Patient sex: F
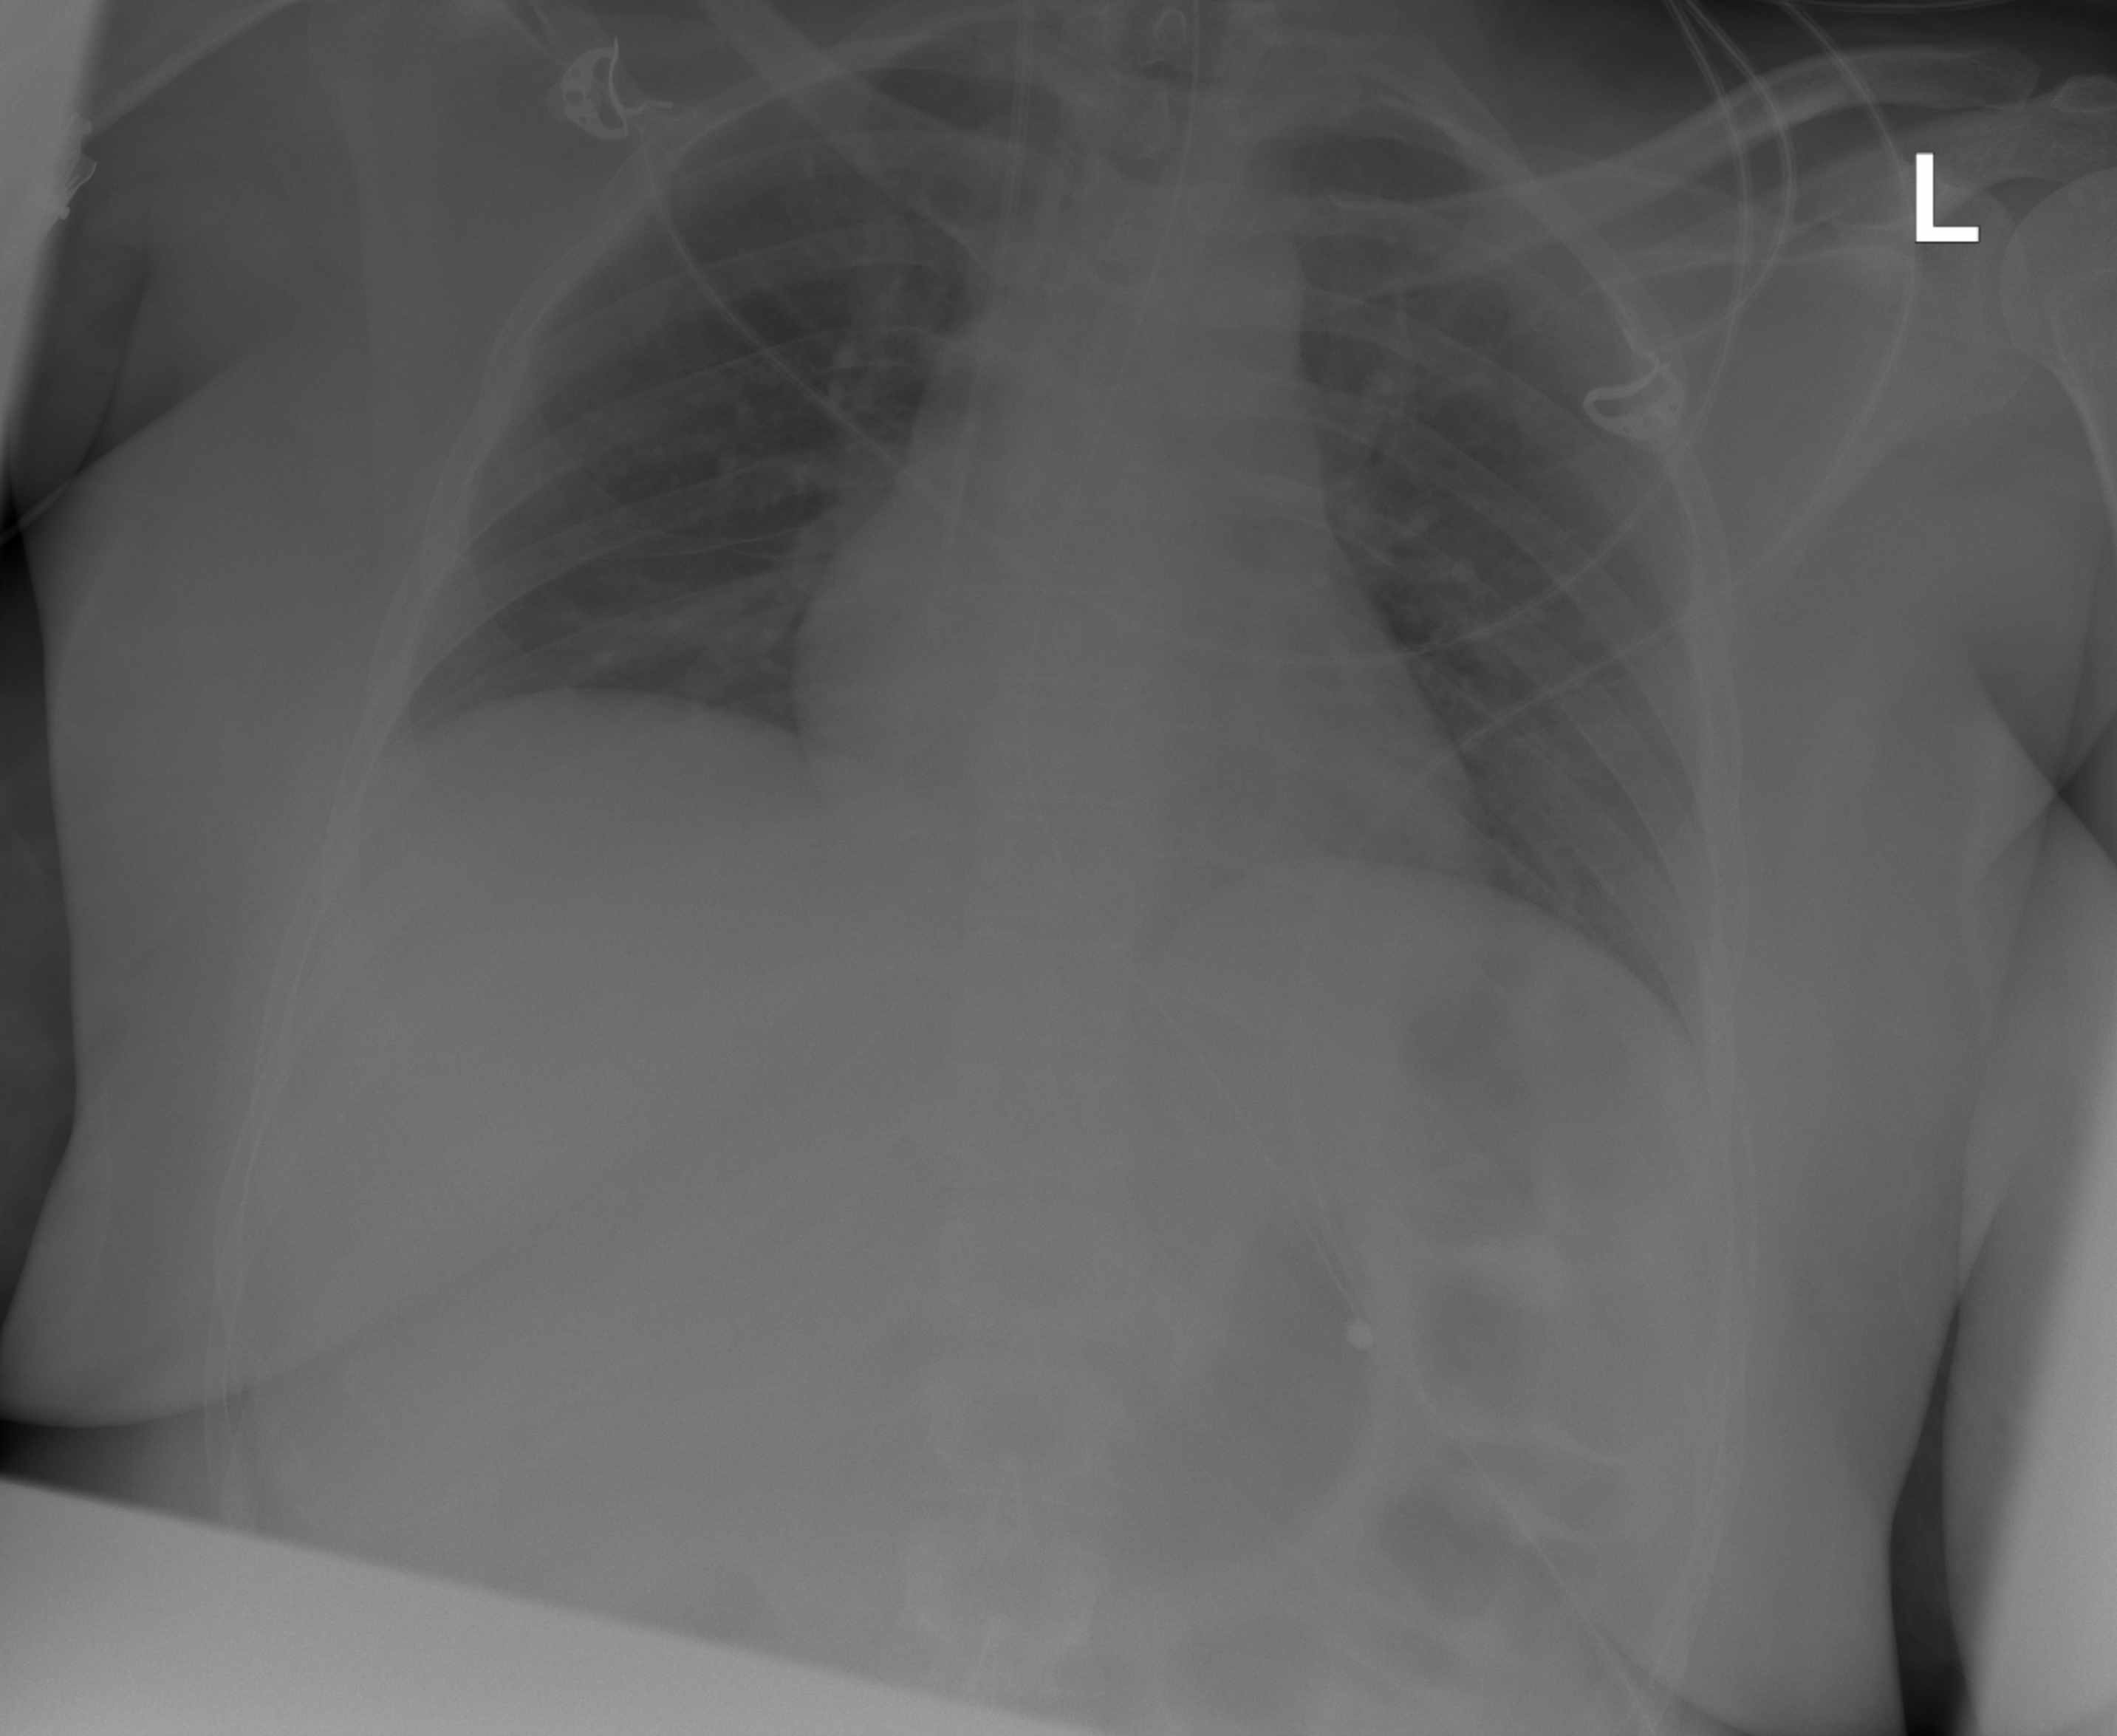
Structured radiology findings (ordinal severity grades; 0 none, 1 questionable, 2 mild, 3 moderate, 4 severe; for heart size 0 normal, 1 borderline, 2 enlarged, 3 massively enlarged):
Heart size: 2
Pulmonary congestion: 0
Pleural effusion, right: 0
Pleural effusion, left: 0
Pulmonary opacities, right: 2
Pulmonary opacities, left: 0
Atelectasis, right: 0
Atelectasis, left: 0